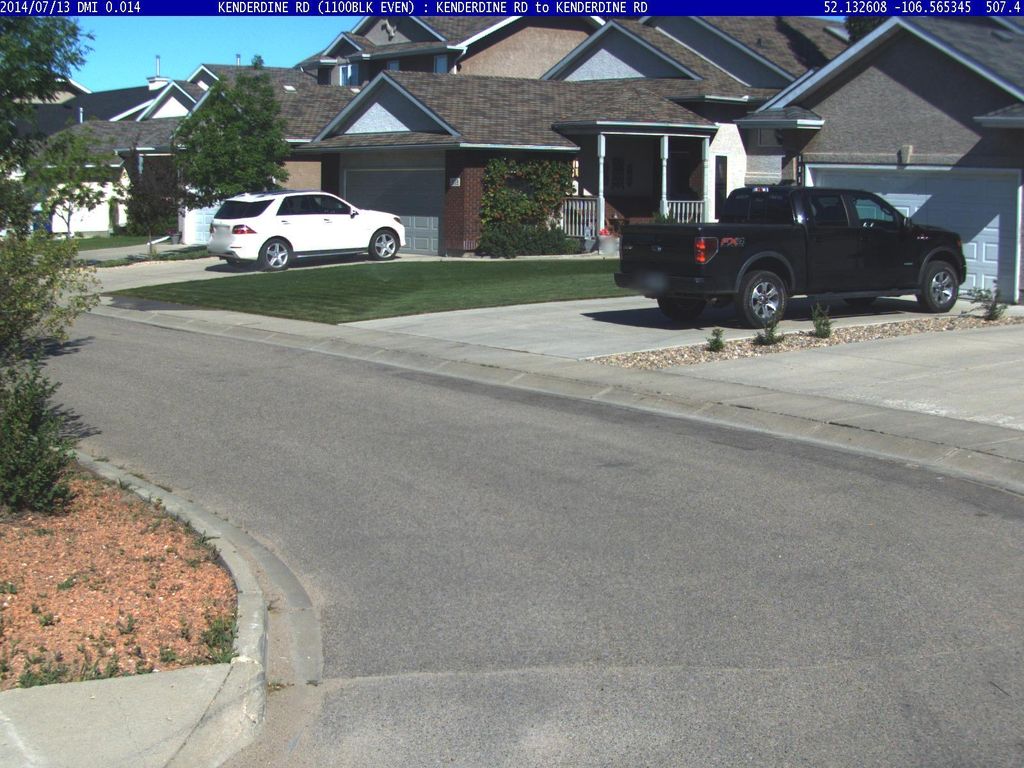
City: saskatoon